Question: We have the following shared component:
'''
public class OurServiceBase : System.ServiceProcess.ServiceBase
'''
This class has functionality we want in all our downstream services, such as standardized execution scheduling and logging functionality.
In a new project, I add the following:
'''
public class MyService : System.ServiceProcess.ServiceBase
'''
In the Windows Designer, the class shows properly.
When I change the service to derive from OurServiceBase
'''
public class MyService : OurSharedLibrary.OurServiceBase
'''
The designer stops working:

The full error is:
The designer could not be shown for this file because none of the classes within it can be designed. The designer inspected the following classes in the file: EmailProcessor --- The base class 'OurSharedLibrary.CienaServiceBase' could not be loaded. Ensure the assembly has been referenced and that all projects have been built.
The proper assemblies are referenced, the project builds. I don't understand why the designer is flipping out over this since my service ultimately does derive from a designable class.
Any suggestions would be most welcome.
Bit more information - the call stack from the designer when it renders the error about not being able to design the derived service:
'''
at System.ComponentModel.Design.Serialization.CodeDomDesignerLoader.EnsureDocument(IDesignerSerializationManager manager)
at System.ComponentModel.Design.Serialization.CodeDomDesignerLoader.PerformLoad(IDesignerSerializationManager manager)
at Microsoft.VisualStudio.Design.Serialization.CodeDom.VSCodeDomDesignerLoader.PerformLoad(IDesignerSerializationManager serializationManager)
at System.ComponentModel.Design.Serialization.BasicDesignerLoader.BeginLoad(IDesignerLoaderHost host)
'''
7/19/2011 2:34PM EDT New discovery.
Class "OurServiceBase" exists in a separate project (usually referenced as a DLL only). On a whim, I copied the base class file into my project, built, and opened the designer. It worked! When I removed the base class file again and returned to the external DLL reference, the designer broke again.
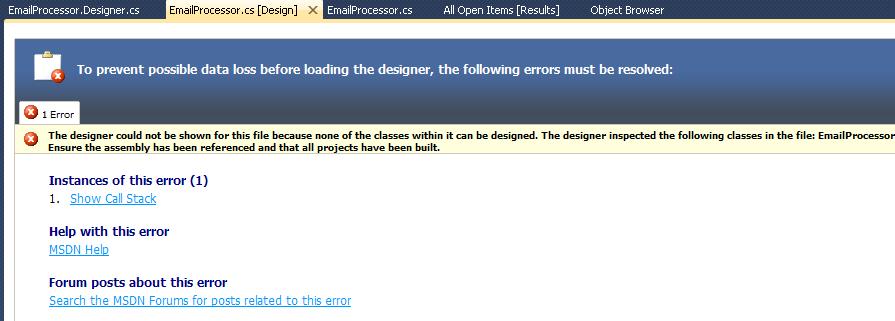
Answer: Your best bet would be to start with a version of 'OurServiceBase' with no functionality and see if you can design 'MyService'. If so, then slowly add back functionality until it breaks.
Since it looks like Visual Studio is having a problem serializing one of the members of 'OurServiceBase'.